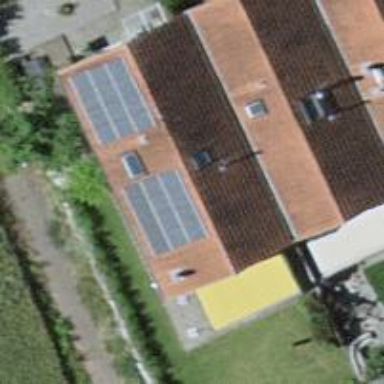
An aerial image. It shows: Solar power generator with photovoltaic panels.